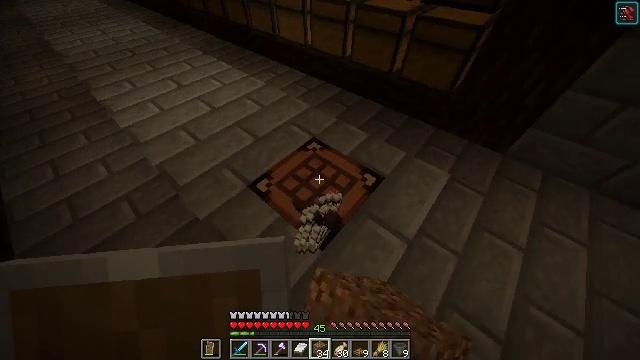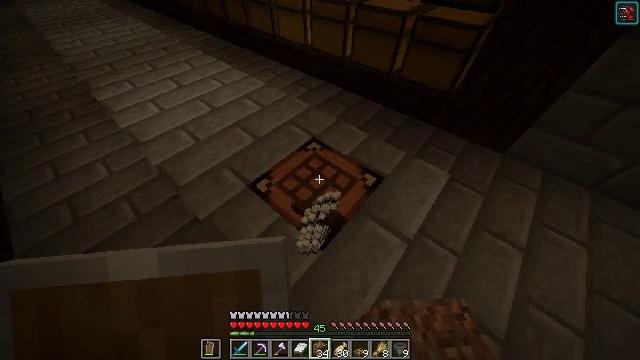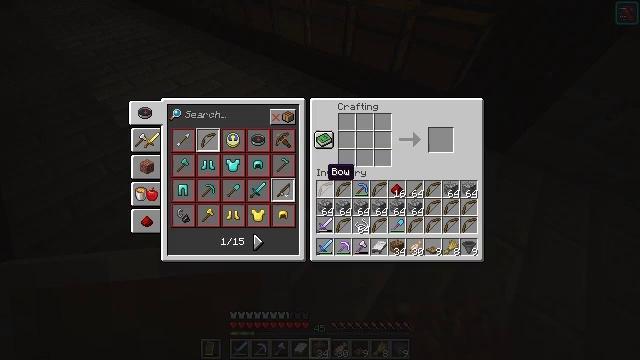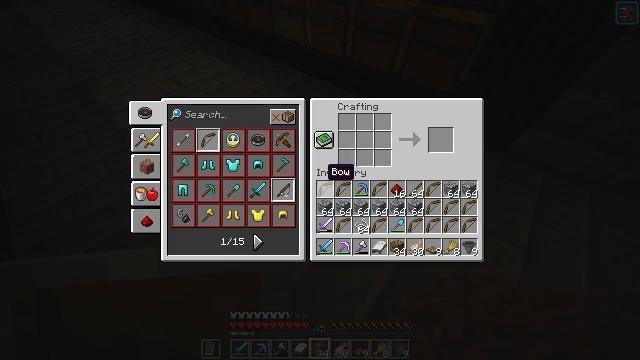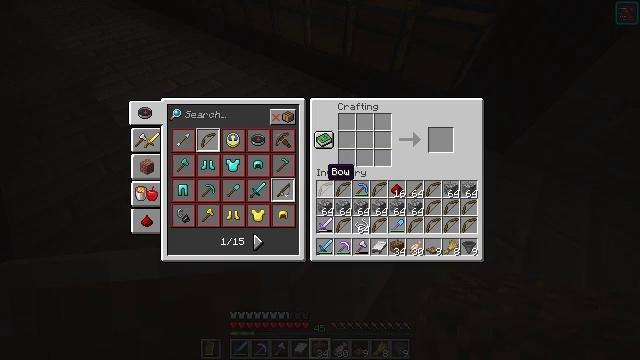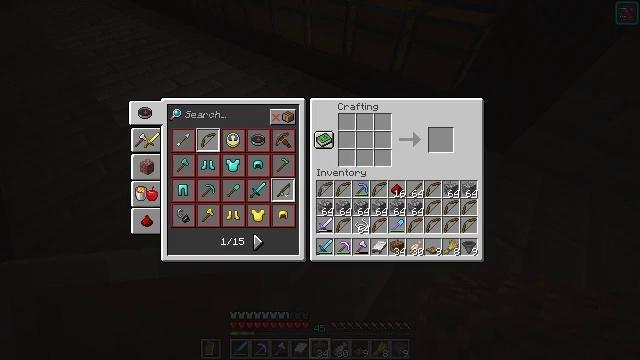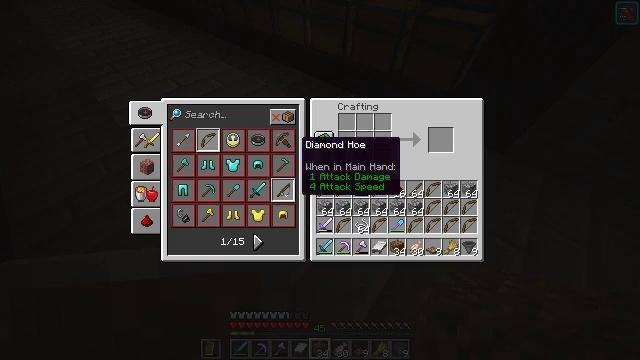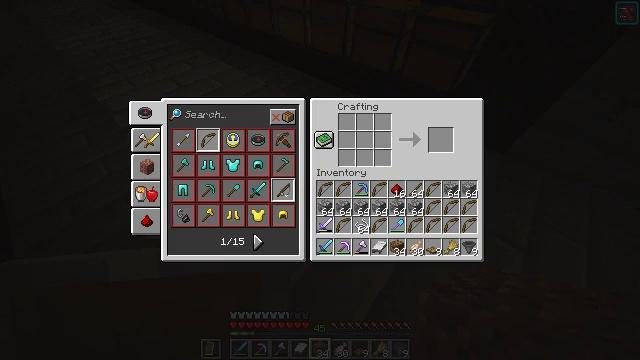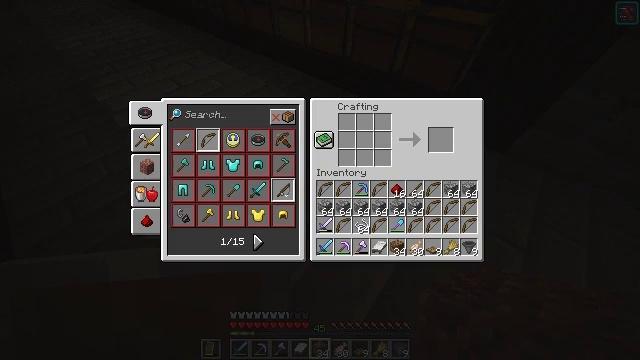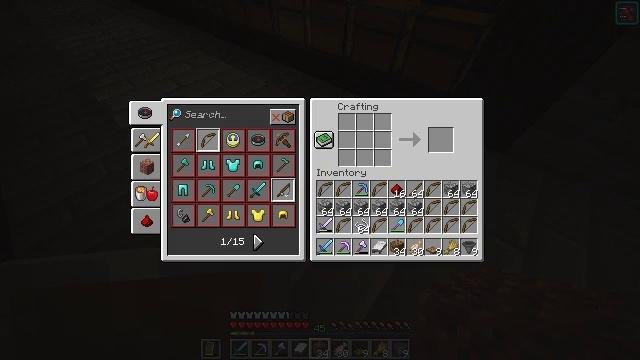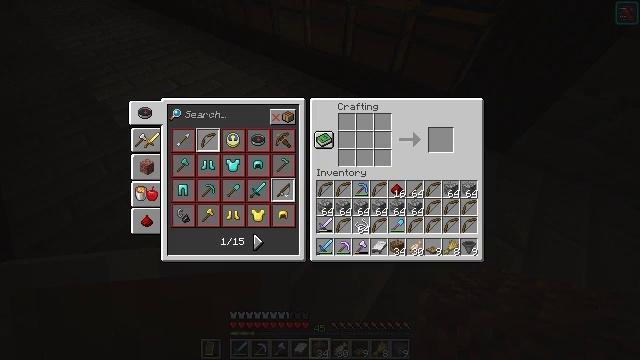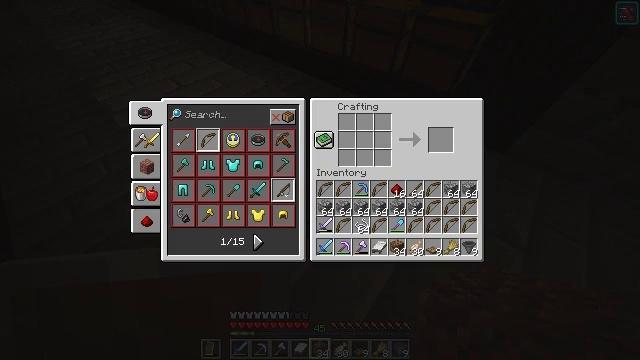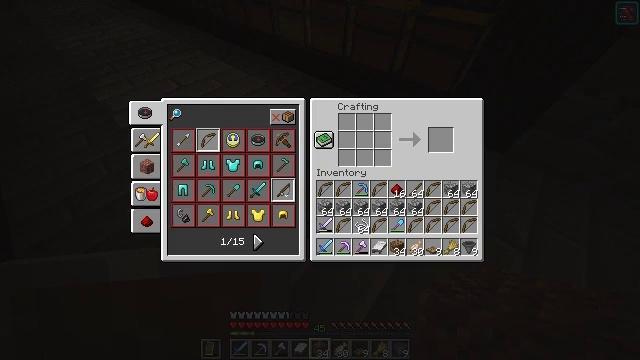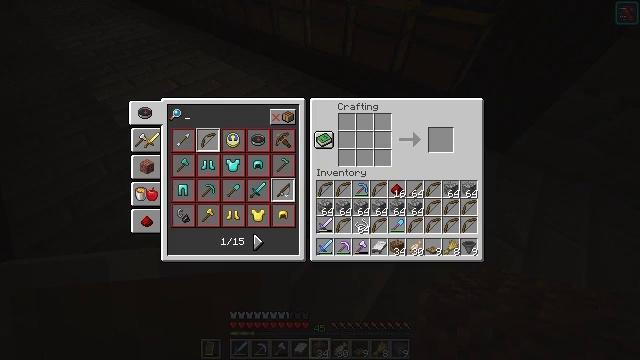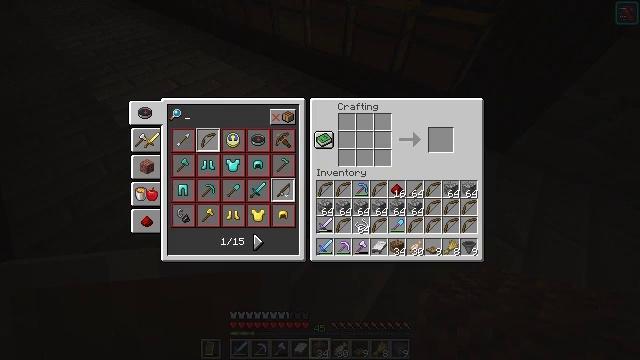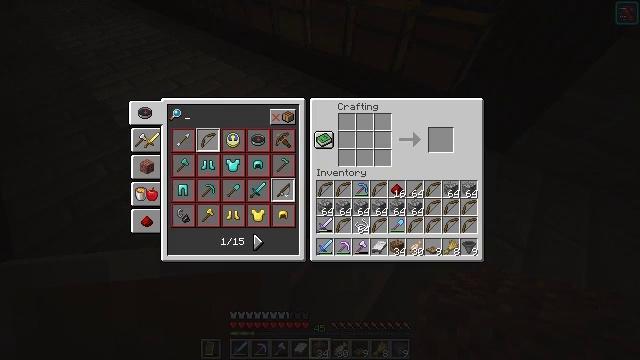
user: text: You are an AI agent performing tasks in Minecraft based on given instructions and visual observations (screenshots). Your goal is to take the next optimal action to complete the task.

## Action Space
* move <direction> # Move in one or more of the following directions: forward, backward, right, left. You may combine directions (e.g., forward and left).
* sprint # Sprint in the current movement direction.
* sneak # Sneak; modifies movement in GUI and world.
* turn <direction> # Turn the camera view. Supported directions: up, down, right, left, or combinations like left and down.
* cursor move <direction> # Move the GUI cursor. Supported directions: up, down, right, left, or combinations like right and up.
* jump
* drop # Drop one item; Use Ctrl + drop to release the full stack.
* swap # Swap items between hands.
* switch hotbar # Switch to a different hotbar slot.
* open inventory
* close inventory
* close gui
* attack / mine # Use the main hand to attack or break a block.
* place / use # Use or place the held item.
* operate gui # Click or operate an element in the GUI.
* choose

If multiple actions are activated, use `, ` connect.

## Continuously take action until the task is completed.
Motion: motion action
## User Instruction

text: Make a dispenser with materials.
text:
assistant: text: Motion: no_op
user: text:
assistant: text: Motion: no_op
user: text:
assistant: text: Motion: no_op
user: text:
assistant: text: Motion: no_op
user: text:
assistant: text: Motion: no_op
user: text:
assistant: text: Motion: cursor move left and up
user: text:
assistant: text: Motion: cursor move left and up
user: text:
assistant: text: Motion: cursor move left
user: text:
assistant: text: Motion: cursor move left
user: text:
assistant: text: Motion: cursor move left
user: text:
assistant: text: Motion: no_op
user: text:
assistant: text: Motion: operate gui
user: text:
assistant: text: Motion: operate gui
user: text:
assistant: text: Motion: no_op
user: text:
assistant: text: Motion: no_op
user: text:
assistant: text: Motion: no_op
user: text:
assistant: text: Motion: no_op
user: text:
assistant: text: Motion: no_op
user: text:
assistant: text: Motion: no_op
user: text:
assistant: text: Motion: no_op
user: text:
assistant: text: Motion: no_op
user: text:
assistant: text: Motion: no_op
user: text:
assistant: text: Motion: move right
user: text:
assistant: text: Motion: move right
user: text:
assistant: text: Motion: move right
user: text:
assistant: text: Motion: no_op
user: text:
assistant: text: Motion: no_op
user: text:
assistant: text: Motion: move back
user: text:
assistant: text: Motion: move back
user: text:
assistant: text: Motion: no_op